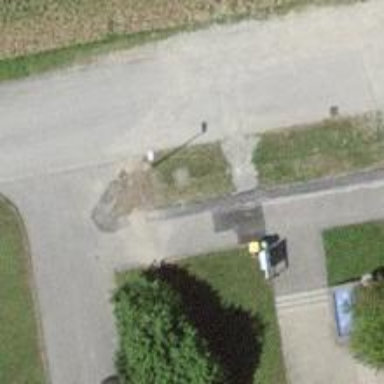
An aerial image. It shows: Post box.